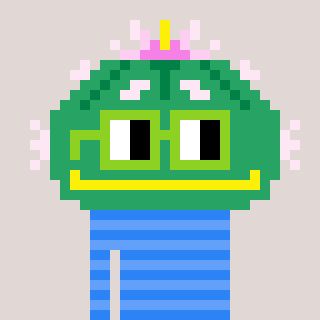
a pixel art character with square light green glasses, a peyote-shaped head and a blue-colored body on a warm background